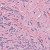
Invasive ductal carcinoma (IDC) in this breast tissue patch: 1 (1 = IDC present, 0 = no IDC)